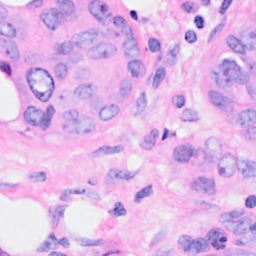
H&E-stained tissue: Breast